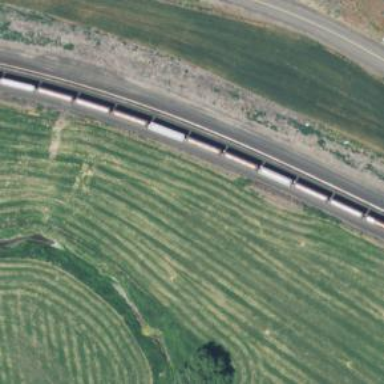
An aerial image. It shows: Railway siding for service.